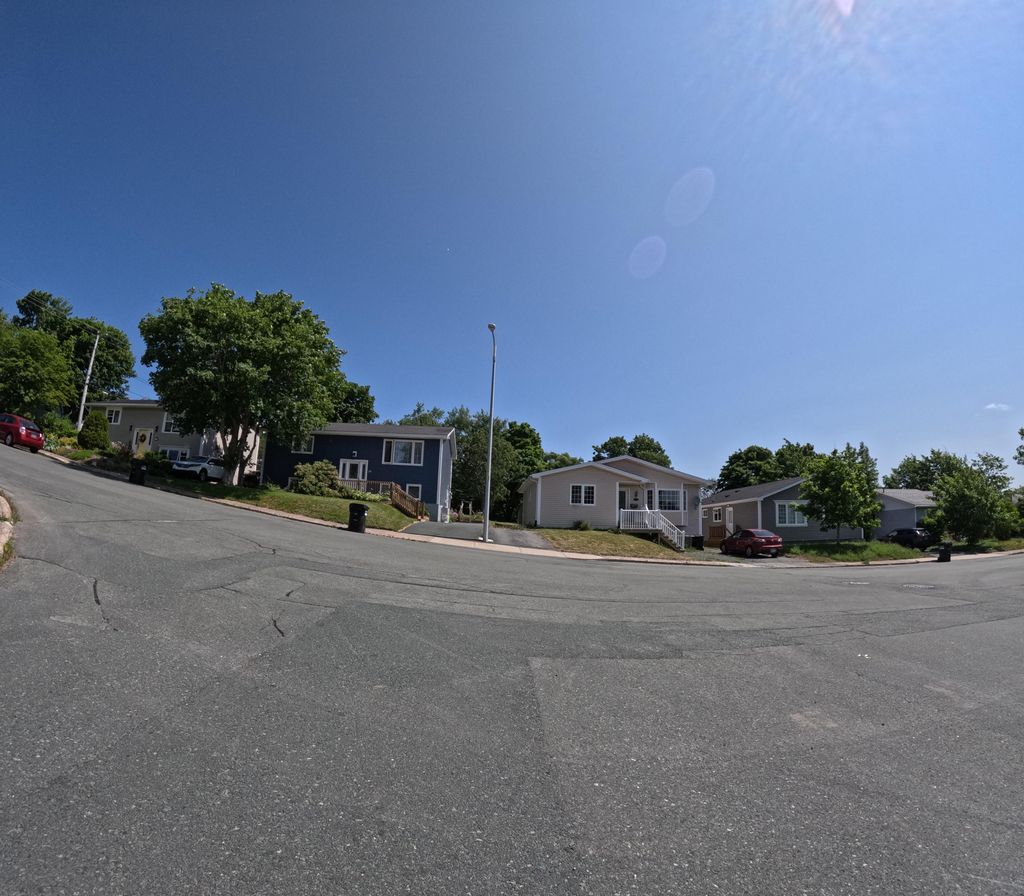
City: st_johns